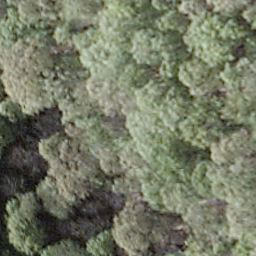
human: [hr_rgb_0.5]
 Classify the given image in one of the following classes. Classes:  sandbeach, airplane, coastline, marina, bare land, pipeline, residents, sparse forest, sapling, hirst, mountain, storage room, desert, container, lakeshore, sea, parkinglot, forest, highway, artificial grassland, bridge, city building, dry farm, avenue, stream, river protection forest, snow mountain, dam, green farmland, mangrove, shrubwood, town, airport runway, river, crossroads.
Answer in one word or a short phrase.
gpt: shrubwood